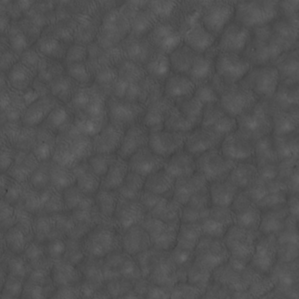
Label: non_frost